Question: "My site is still on the old legacy Joomla platform but I did an update last week, which I probably shouldn't have done since everything was working fine. After the update I checked several features and all appeared to be operating properly. Then a week or so later I went back to add a photo to the and now it times out and I get an error message." - (Unknown)
Its diverting me to the following page: <URL>
and on this page the following error is coming: ""
Here is the Image:

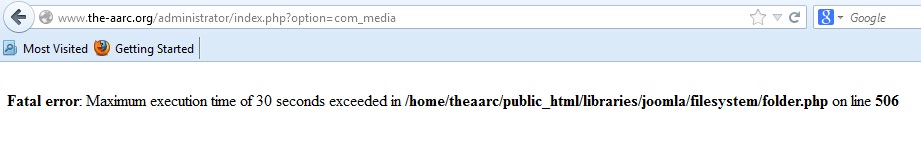
Answer: If you don't have a backup of your previous site before the upgrade, Im afraid reverting won't be possible else extremely hard and time consuming. Take a backup of the current website you have and try upgrading to Joomla 2.5, using <URL>.
I explained on this Stackoverflow post, why it is important to ensure your Joomla version is up to date.
<URL>
Once done, check if the Media Manager is working.
Hope this helps